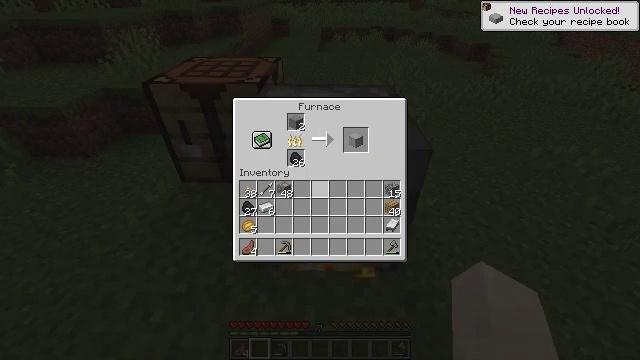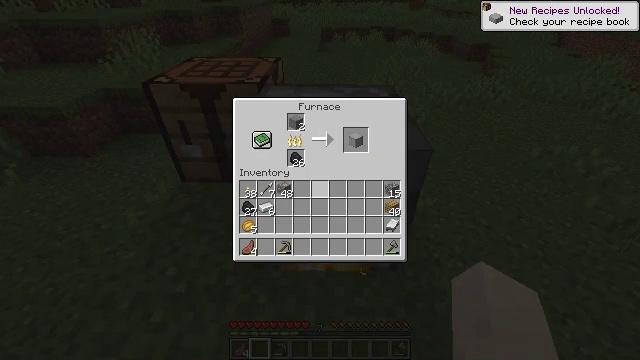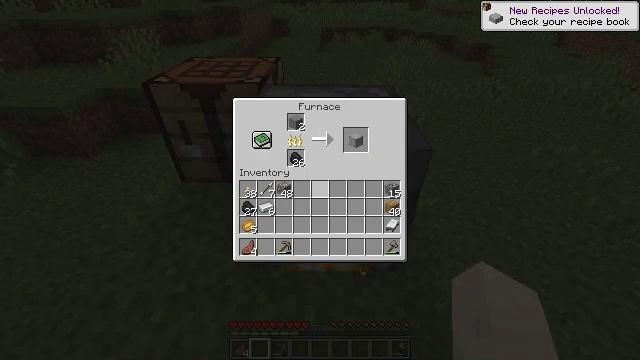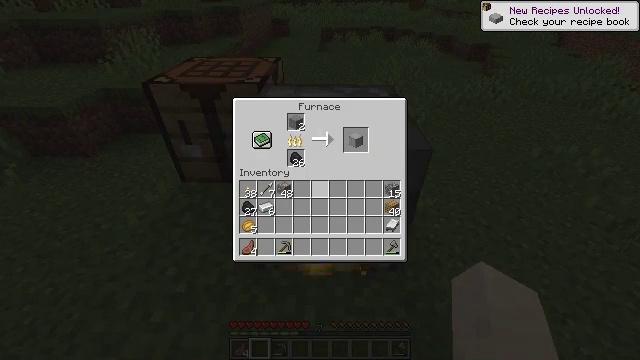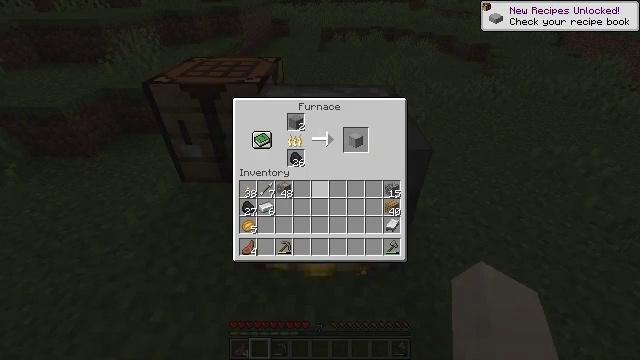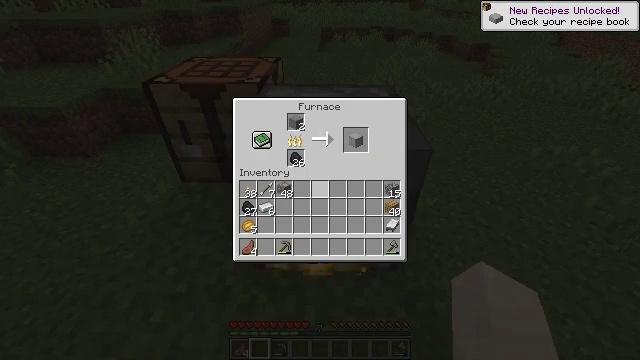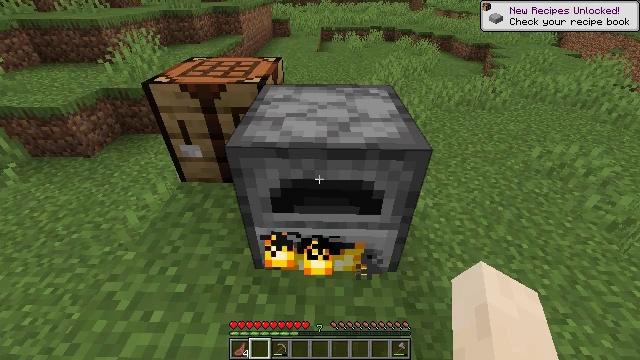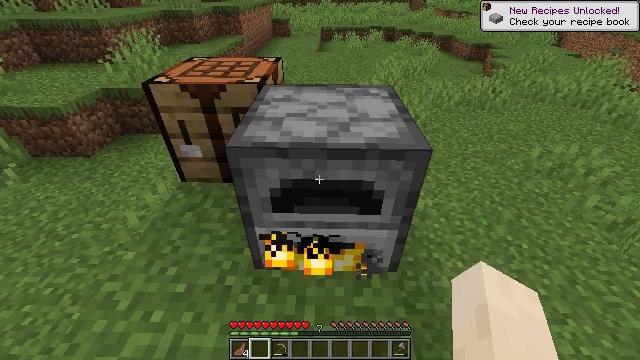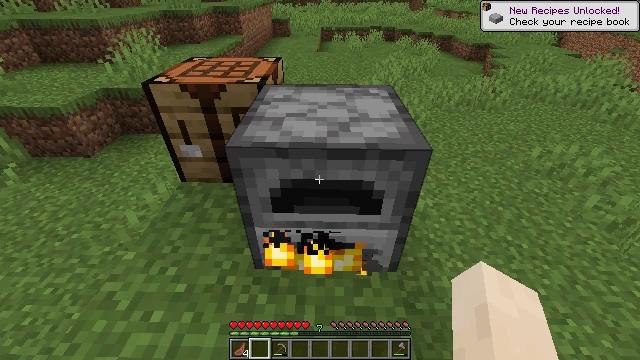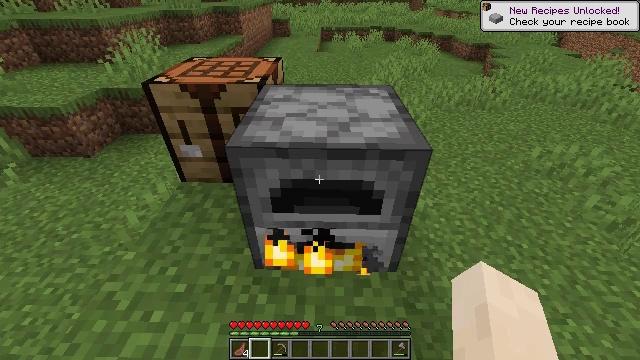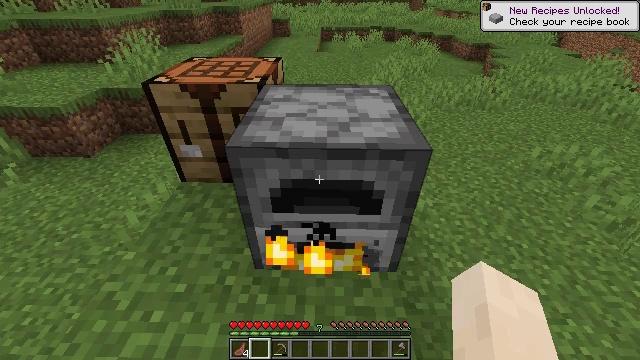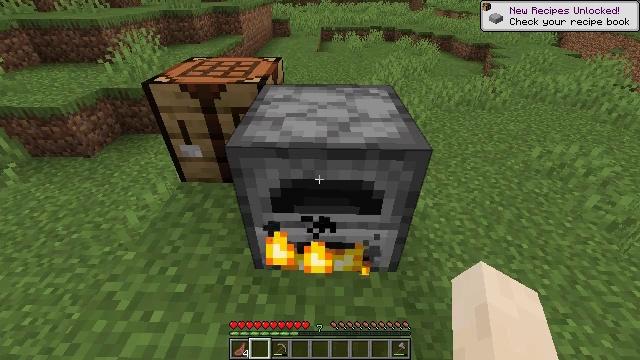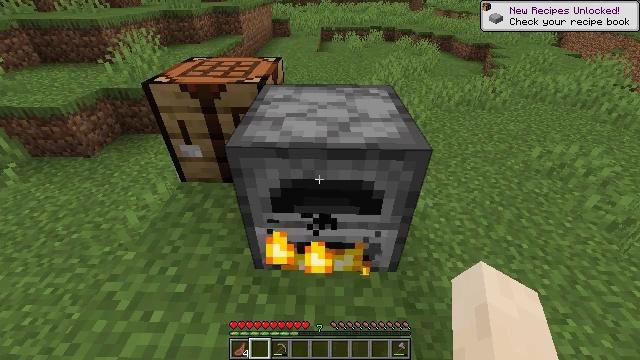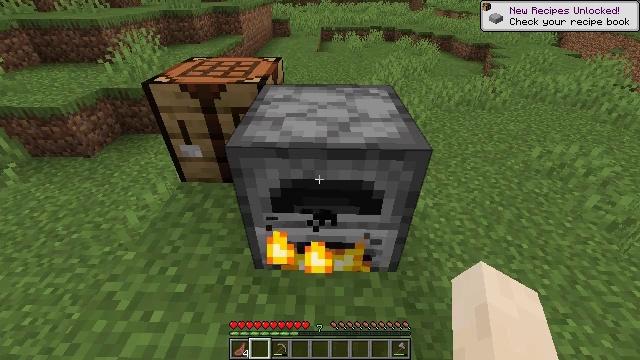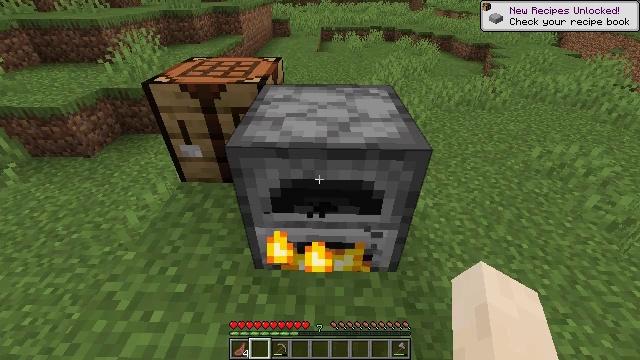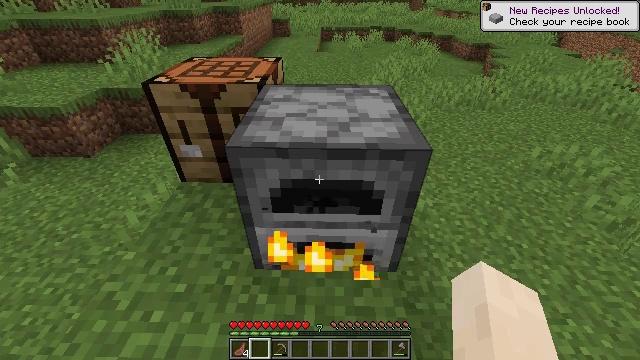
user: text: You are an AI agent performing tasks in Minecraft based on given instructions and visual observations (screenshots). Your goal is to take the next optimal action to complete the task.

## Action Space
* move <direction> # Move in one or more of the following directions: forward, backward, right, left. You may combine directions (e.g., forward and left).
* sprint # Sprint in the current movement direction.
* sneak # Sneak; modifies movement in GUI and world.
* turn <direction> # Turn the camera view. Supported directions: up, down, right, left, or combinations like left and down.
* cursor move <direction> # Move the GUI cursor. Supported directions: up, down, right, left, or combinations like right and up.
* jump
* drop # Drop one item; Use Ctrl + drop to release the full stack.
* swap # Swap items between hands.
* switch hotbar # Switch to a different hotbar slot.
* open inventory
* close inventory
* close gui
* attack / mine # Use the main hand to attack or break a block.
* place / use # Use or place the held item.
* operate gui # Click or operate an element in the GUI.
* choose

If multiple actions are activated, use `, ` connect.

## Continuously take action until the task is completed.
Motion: motion action
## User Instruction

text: Turn regular stone into smooth stone by smelting in the furnace.
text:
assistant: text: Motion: no_op
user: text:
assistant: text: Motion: no_op
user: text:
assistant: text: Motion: no_op
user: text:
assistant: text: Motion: no_op
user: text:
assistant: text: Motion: no_op
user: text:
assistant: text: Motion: no_op
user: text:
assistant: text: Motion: close gui
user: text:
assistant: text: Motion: open inventory
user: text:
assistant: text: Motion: open inventory
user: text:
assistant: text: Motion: no_op
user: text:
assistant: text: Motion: no_op
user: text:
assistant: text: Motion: no_op
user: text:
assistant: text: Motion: no_op
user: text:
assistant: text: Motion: no_op
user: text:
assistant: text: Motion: no_op
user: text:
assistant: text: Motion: no_op
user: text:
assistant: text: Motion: no_op
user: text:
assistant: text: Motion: move left
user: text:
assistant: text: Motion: move forward and move left
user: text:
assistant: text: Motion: move forward and move left
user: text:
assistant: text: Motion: move forward and move left
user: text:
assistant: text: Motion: no_op
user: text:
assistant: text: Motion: no_op
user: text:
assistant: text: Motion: no_op
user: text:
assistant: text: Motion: no_op
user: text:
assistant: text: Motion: no_op
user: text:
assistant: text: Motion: no_op
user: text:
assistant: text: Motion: no_op
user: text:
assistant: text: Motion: no_op
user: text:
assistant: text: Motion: no_op